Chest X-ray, AP view. Patient: 20 years old, sex M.
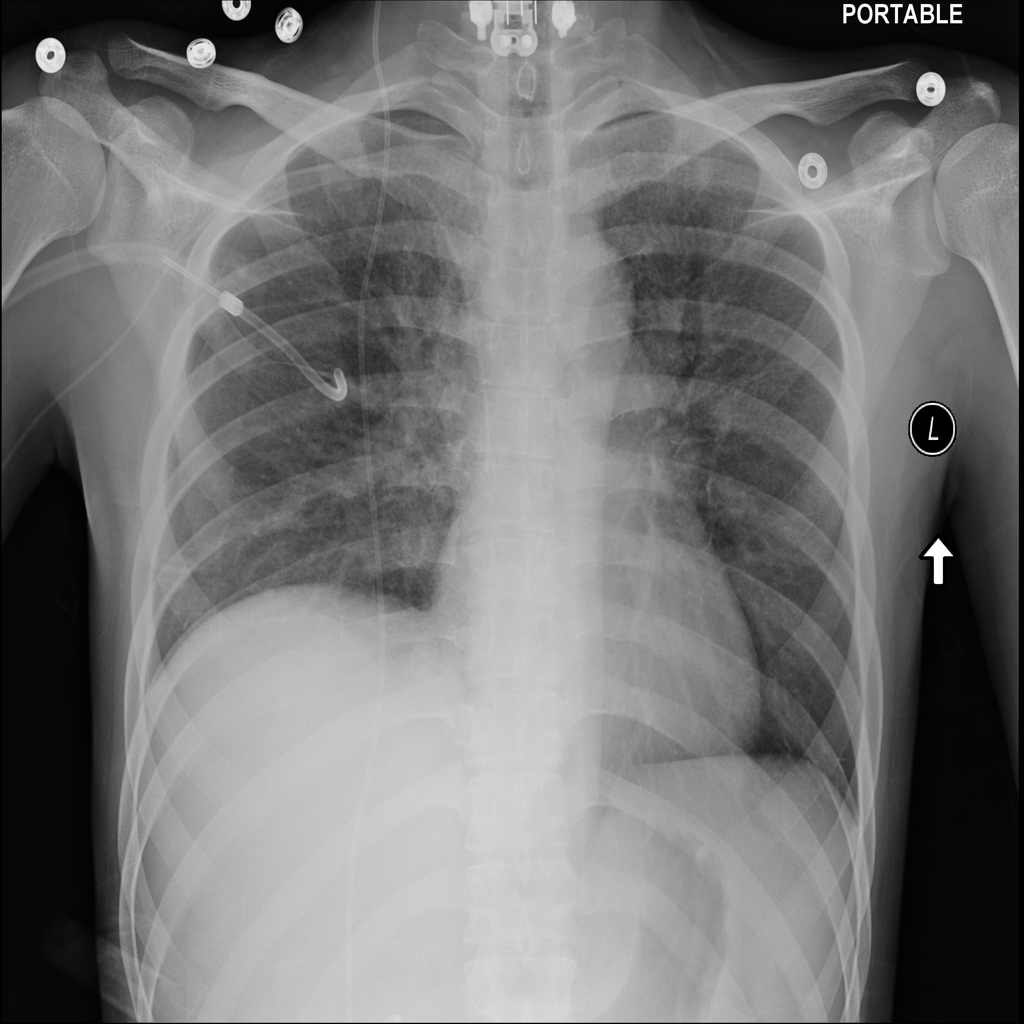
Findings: Pneumothorax